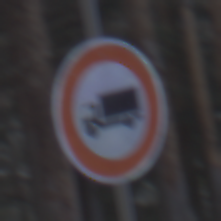
Verkehrszeichen: VerbotFuerKraftfahrzeugeUeberDreiKommaFuenfTonnen
Umgebung: Outdoor, Nature
Tageszeit: MorningAfternoon
Wetter: Overcast
Licht: Natural
Jahreszeit: Winter
Kontrast: LowContrast